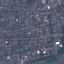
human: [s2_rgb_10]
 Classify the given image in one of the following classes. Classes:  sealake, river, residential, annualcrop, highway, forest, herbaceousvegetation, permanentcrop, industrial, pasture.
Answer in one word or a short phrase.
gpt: Residential